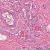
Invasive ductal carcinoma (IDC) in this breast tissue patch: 0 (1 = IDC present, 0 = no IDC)